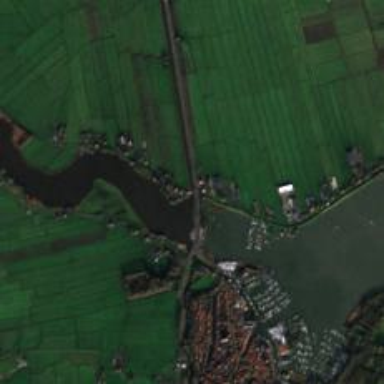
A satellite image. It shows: Canal.